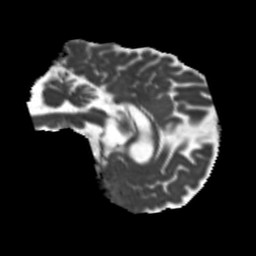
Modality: MD
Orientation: sagittal
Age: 42
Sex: male
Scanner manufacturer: siemens
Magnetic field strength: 3 T
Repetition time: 5.25 s
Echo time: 0.08 s